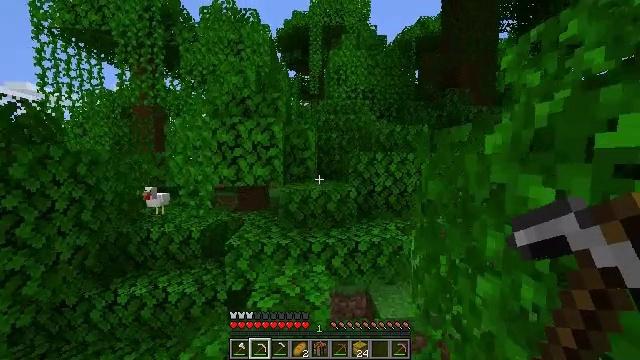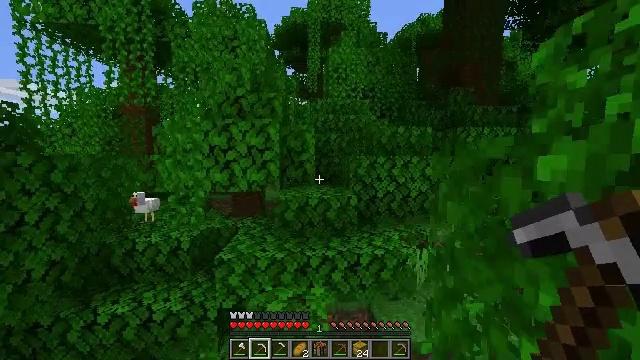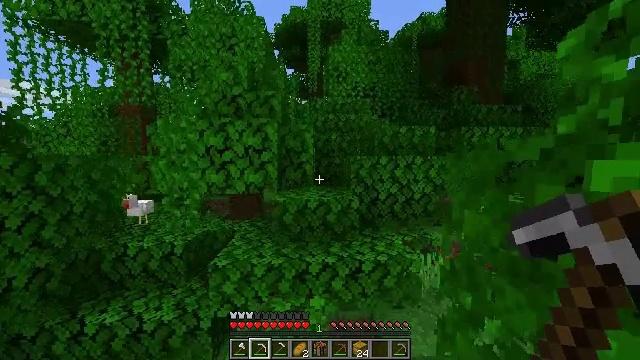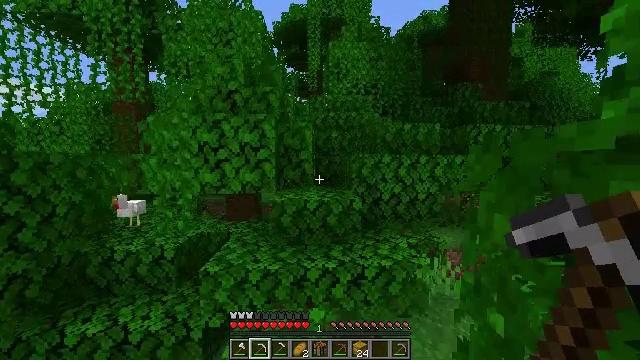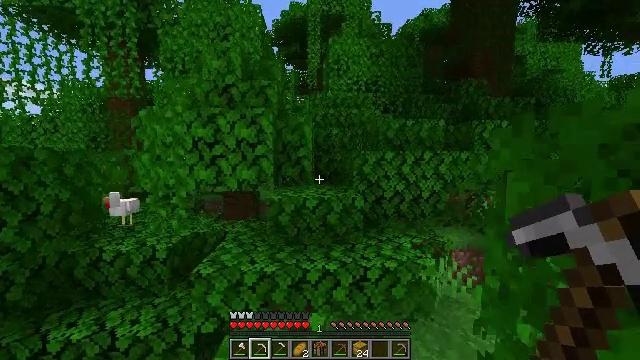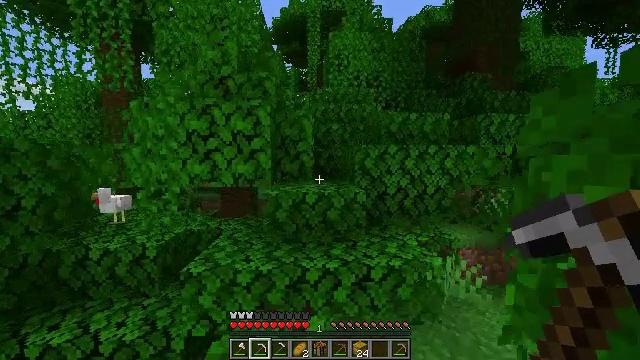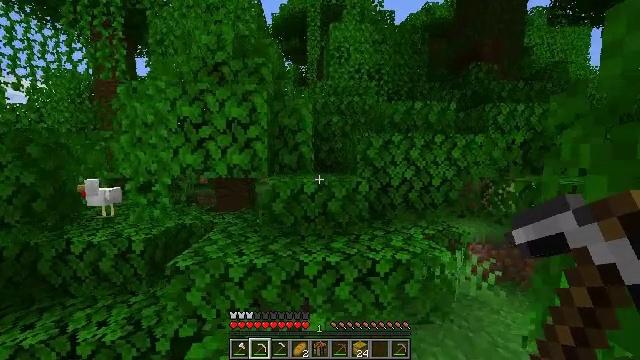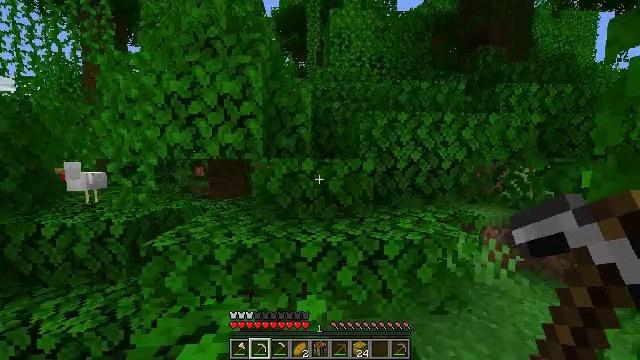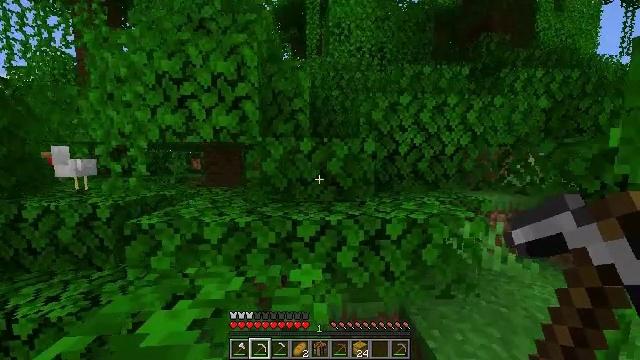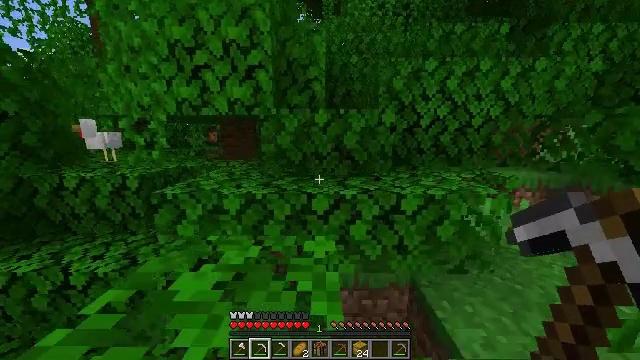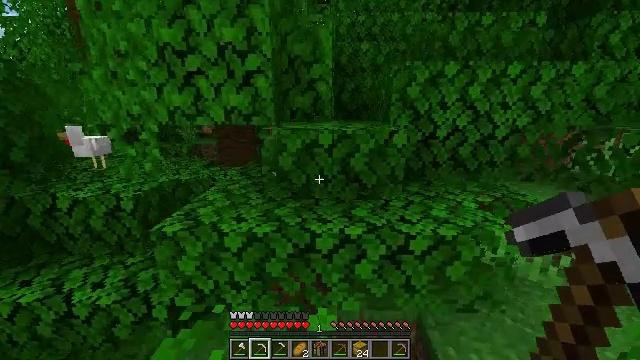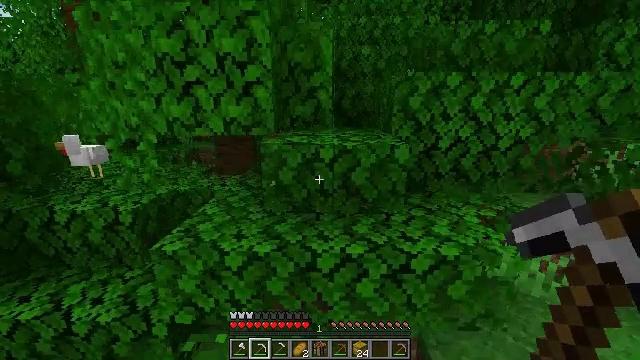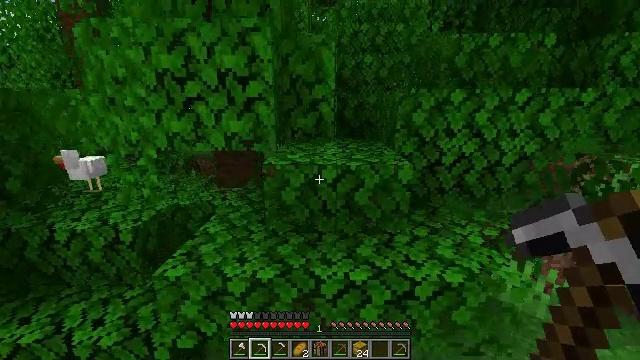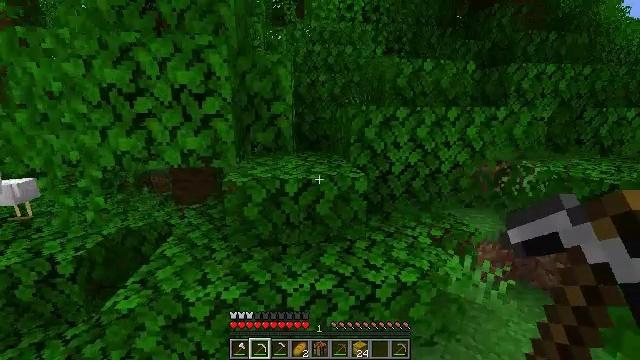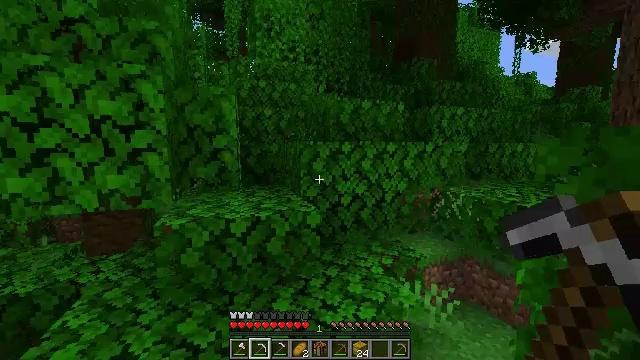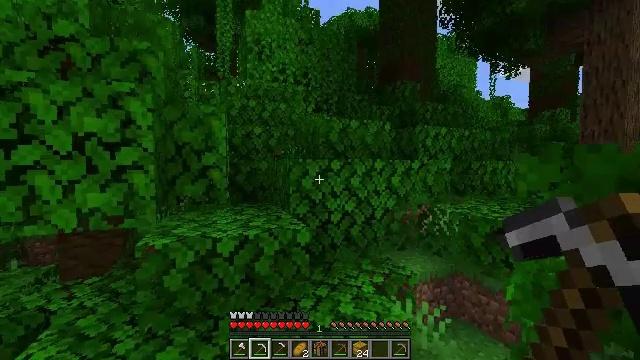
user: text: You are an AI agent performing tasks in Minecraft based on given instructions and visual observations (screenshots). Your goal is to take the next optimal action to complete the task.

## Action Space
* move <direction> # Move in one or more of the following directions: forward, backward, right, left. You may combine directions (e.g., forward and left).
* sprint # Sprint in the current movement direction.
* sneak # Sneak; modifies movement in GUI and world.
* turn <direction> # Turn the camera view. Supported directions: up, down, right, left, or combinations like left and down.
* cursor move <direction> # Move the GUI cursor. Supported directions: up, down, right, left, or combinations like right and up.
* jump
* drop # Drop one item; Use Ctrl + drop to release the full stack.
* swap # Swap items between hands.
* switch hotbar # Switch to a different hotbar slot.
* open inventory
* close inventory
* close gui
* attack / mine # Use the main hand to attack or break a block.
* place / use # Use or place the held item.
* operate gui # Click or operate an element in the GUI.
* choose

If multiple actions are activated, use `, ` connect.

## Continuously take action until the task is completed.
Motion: motion action
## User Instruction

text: Break the jungle leaves with your hand or shears.
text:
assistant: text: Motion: move forward, sprint, jump
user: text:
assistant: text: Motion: move forward, sprint, jump
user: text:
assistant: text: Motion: move forward, sprint, jump
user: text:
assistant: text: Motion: move forward, sprint, jump
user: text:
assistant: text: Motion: move forward, sprint, jump
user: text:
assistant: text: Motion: move forward, sprint, jump
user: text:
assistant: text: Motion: move forward, sprint, jump
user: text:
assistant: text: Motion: move forward, sprint, jump
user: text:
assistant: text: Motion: move forward, sprint, turn left and down, jump
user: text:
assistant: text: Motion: move forward and move left, sprint, turn left and down, jump
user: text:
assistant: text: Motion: move forward and move left, sprint, jump
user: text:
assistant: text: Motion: move forward and move left, sprint, jump
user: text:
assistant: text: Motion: move forward, sprint, turn right and up, jump
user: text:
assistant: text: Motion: move forward, sprint, turn right and up, jump
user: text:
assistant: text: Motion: move forward, sprint, turn right and up, jump
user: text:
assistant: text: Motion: move forward, sprint, turn right and up, jump
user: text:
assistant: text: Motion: move forward, sprint, turn right and up, jump
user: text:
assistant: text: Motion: move forward, sprint, turn up, jump
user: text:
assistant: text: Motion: move forward, sprint, jump
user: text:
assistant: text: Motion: move forward, sprint, jump
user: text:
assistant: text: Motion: move forward, sprint, jump
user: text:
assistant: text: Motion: move forward and move left, sprint, jump
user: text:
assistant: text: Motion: move forward and move left, sprint, jump
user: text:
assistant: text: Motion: move forward and move left, sprint, jump
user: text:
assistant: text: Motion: move forward and move left, sprint, jump
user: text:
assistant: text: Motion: move forward and move left, sprint, jump
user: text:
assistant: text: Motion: move forward and move left, sprint, jump
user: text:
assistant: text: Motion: move forward and move left, sprint, jump
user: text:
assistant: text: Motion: move forward, sprint, turn right and up, jump
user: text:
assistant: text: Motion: move forward, sprint, turn right and up, jump